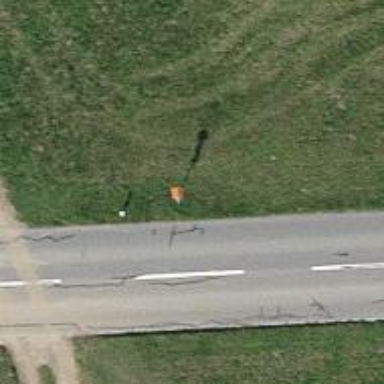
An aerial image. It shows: Aerial marker supported by pole.